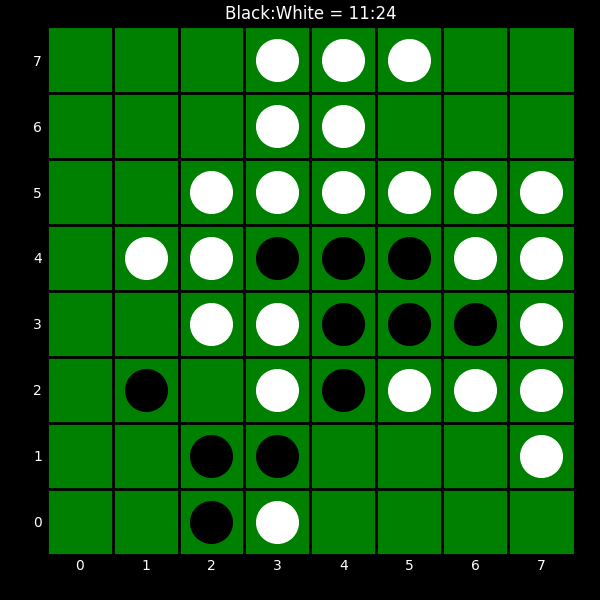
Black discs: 11
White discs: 24